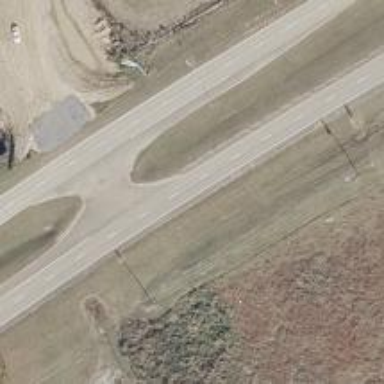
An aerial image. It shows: Trunk link highway.